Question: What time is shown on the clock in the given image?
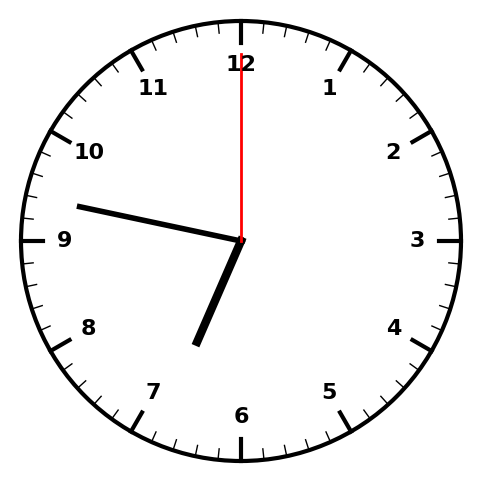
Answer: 06:47:00